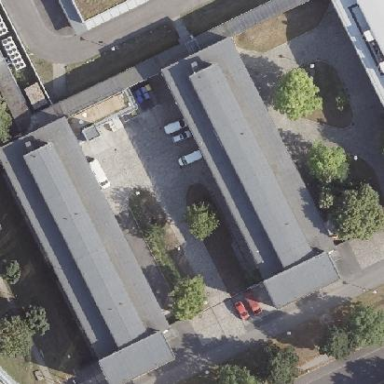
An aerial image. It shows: Part of building.